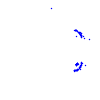
Particle: pion